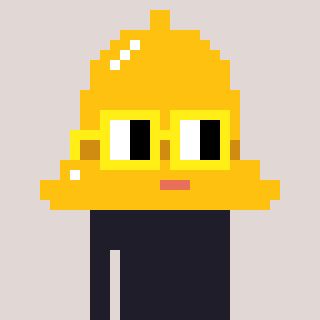
a pixel art character with square yellow glasses, a bell-shaped head and a darkpink-colored body on a warm background